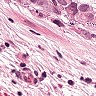
Metastatic tissue present: yes